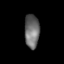
Tissue: lung
Cell type: Myeloid cells
Senescence score: 0.2328
Nuclear area (px): 484
Mean DAPI intensity: 108.93